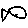
Label: fish